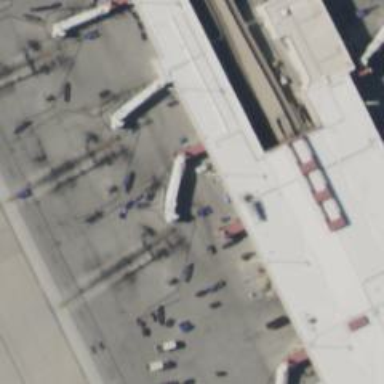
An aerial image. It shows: Airport gate.